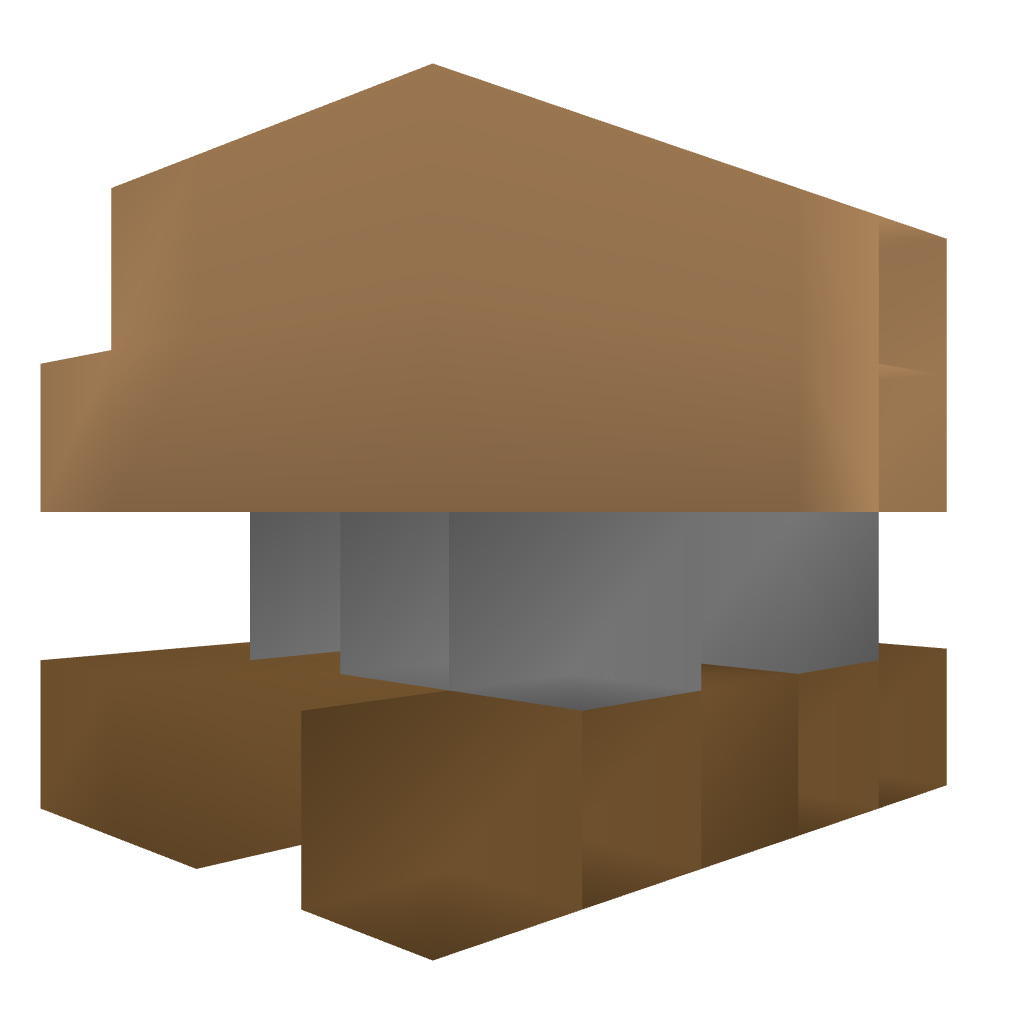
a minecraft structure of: Working Piano bad low quality